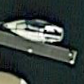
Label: Civil_yacht